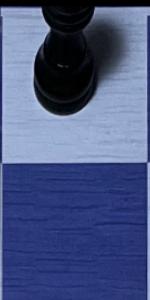
Label: Empty